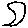
Label: moon